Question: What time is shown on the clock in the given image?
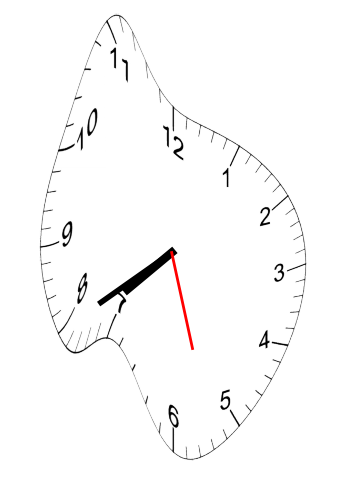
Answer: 07:39:27